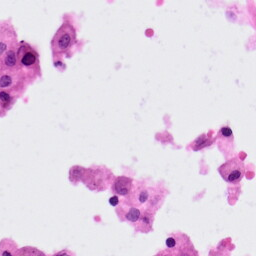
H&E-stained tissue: Lung